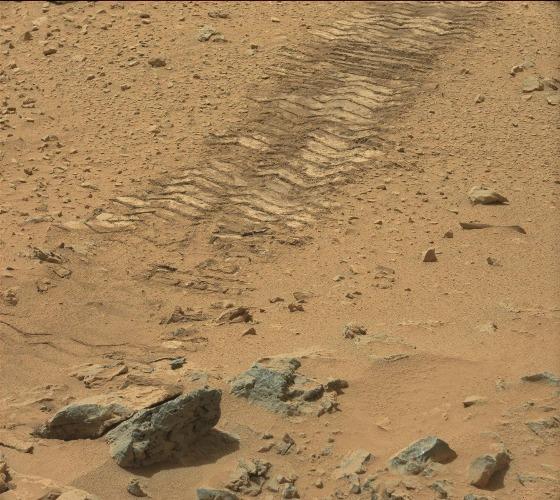
Terrain classes present: Bedrock, Gravel / Sand / Soil, Rock, Shadow, Track